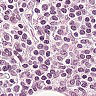
Metastatic tissue present: no